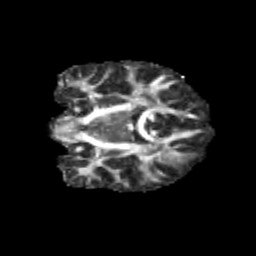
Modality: FA
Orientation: coronal
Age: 12
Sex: male
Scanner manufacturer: siemens
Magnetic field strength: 3 T
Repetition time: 3.8 s
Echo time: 0.07 s